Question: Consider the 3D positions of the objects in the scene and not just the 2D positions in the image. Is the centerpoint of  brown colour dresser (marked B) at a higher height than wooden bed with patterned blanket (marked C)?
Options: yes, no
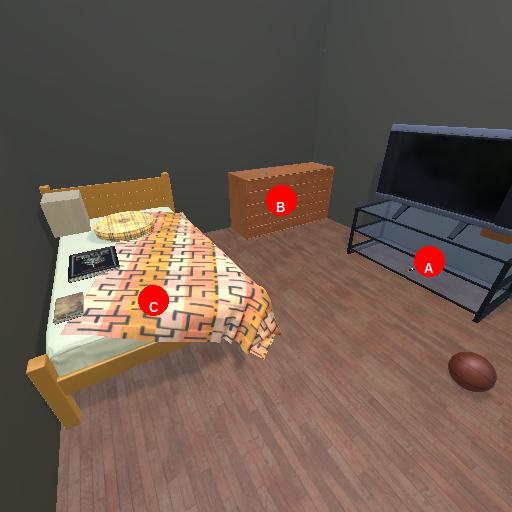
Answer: yes